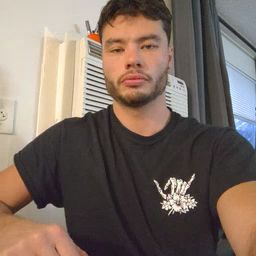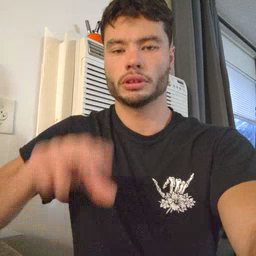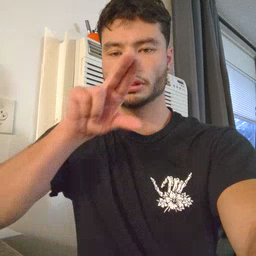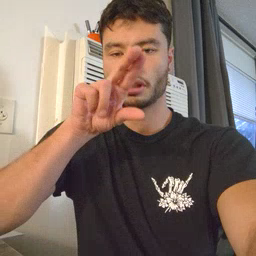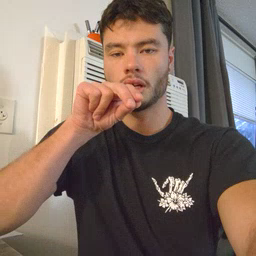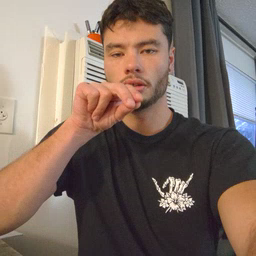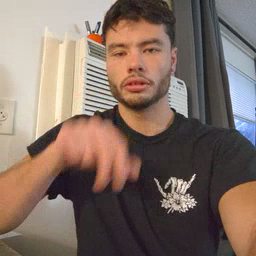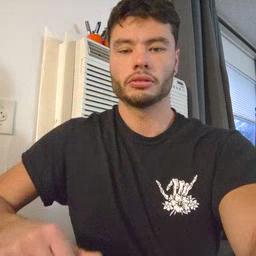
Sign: duck